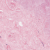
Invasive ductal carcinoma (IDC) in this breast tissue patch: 0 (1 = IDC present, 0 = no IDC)